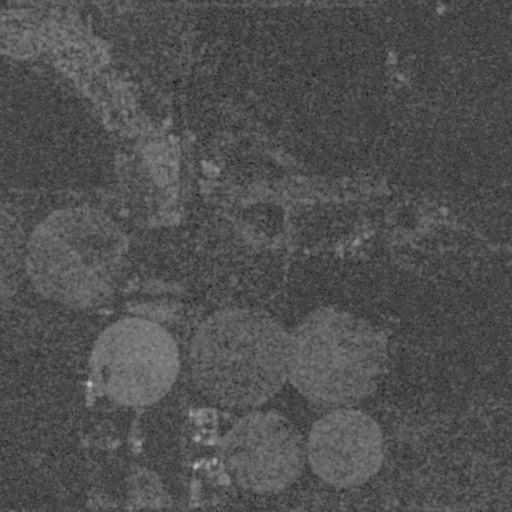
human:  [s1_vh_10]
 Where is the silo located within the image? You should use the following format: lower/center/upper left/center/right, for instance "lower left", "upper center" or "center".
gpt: The silo is located in the center left of the image.
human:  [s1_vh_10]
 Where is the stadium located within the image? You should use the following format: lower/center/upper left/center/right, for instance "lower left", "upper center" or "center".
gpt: The stadium is located in the center left of the image.
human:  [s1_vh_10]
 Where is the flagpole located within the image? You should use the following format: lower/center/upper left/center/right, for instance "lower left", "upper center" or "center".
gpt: The flagpole is located in the upper center of the image.
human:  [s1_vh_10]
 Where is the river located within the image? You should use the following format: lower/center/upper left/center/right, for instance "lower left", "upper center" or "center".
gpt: The river is located in the upper right of the image.
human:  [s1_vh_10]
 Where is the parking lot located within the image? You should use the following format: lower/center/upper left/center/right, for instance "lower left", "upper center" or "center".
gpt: There is no parking lot in the image.

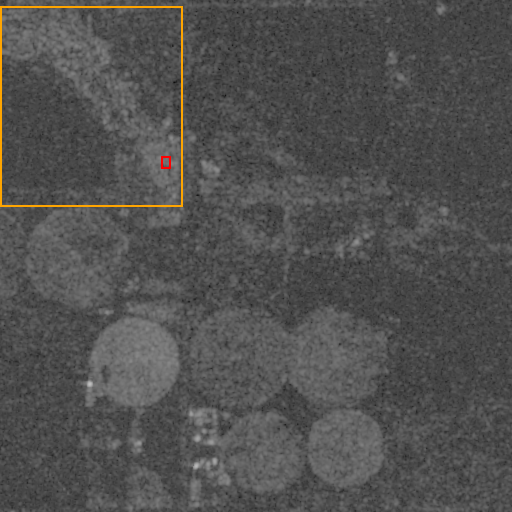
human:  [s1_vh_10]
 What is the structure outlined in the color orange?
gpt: The structure outlined in orange is a park.
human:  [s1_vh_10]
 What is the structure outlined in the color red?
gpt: The structure outlined in red is a parking lot.
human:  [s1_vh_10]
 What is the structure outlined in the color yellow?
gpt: There is no yellow outline.